Question: I need my login screen look like the following.
In 'Facebooks' login, if you leave the username or password fields blank and click the Log in button, the 'user name' and 'password' fields vibrates (as in shakes).
How is this done ?

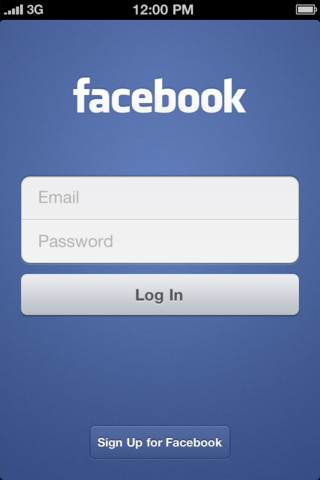
Answer: You can achieve this using 'CABasicAnimation'. Take a look at this <URL>.
'''
CABasicAnimation *animation =
[CABasicAnimation animationWithKeyPath:@"position"];
[animation setDuration:0.05];
[animation setRepeatCount:8];
[animation setAutoreverses:YES];
[animation setFromValue:[NSValue valueWithCGPoint:
CGPointMake([lockView center].x - 20.0f, [lockView center].y)]];
[animation setToValue:[NSValue valueWithCGPoint:
CGPointMake([lockView center].x + 20.0f, [lockView center].y)]];
[[lockView layer] addAnimation:animation forKey:@"position"];
'''
for cocoa application take a look at <URL>.
'''
- (CAKeyframeAnimation *)shakeAnimation:(NSRect)frame
{
int numberOfShakes = 4;
float durationOfShake = 0.2f;
float vigourOfShake = 0.04f;
CAKeyframeAnimation *shakeAnimation = [CAKeyframeAnimation animation];
CGMutablePathRef shakePath = CGPathCreateMutable();
CGPathMoveToPoint(shakePath, NULL, NSMinX(frame), NSMinY(frame));
int index;
for (index = 0; index < numberOfShakes; ++index)
{
CGPathAddLineToPoint(shakePath, NULL, NSMinX(frame) - frame.size.width * vigourOfShake, NSMinY(frame));
CGPathAddLineToPoint(shakePath, NULL, NSMinX(frame) + frame.size.width * vigourOfShake, NSMinY(frame));
}
CGPathCloseSubpath(shakePath);
shakeAnimation.path = shakePath;
shakeAnimation.duration = durationOfShake;
return shakeAnimation;
}
[window setAnimations:[NSDictionary dictionaryWithObject:[self shakeAnimation:[window frame]] forKey:@"frameOrigin"]];
[[window animator] setFrameOrigin:[window frame].origin];
'''